Field crop: maize
Growth stage: 1
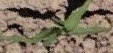
Species: maize